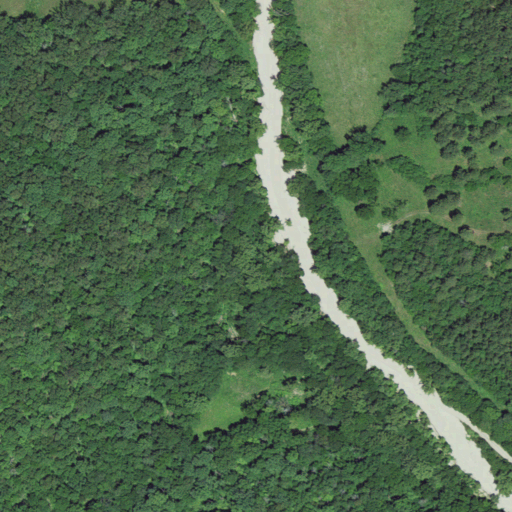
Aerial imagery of valley in Missouri named Patterson Hollow containing deciduous forest, pasture, mixed forest, and evergreen forest